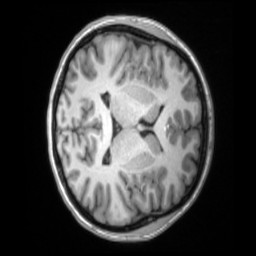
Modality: T1w
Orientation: axial
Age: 19
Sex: female
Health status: ill
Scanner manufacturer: siemens
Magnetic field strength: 3 T
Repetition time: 2.2 s
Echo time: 0.00157 s